Interaction volume radius: 10 \u00c5
Interaction volume height: 30 \u00c5
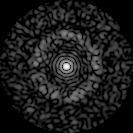
Disorder parameter: 0.8457